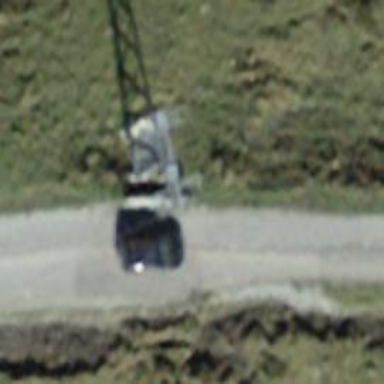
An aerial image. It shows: Pylon for aerialway.